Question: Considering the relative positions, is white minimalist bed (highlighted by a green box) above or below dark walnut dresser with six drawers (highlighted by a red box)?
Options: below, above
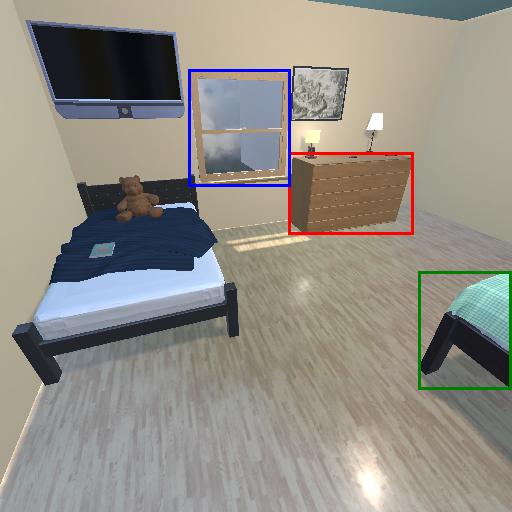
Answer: below